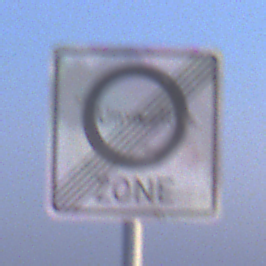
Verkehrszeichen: EndeUmweltzone
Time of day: SunriseSunset
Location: Outdoor (Nature)
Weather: Clear
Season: NotSpecified
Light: Natural